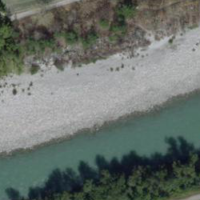
EUNIS habitat code: 15
Species observed at this site:
Cornus sanguinea